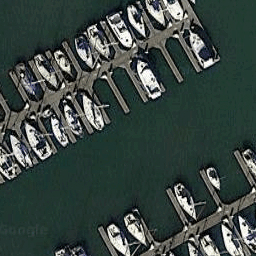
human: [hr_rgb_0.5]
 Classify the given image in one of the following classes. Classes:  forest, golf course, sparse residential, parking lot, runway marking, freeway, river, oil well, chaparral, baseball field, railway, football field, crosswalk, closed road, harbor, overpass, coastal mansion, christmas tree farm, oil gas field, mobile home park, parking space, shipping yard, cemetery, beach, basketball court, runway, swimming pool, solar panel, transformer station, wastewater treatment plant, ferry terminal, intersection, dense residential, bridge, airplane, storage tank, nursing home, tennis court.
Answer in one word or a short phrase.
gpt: harbor